Field crop: maize
Growth stage: 2
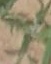
Species: atriplex